Field crop: maize
Growth stage: 1
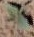
Species: datura